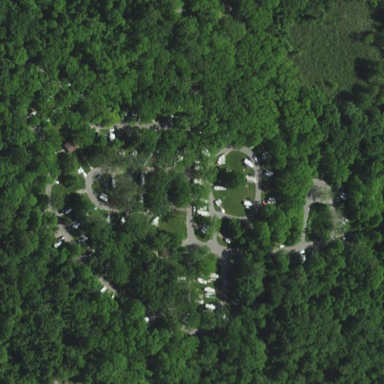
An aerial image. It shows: Campsite where tents and caravans are allowed.